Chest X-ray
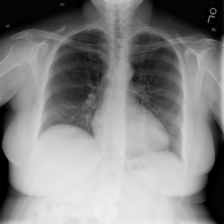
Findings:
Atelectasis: negative
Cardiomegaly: negative
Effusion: negative
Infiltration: positive
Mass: negative
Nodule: negative
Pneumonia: negative
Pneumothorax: negative
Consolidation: negative
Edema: negative
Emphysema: negative
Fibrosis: negative
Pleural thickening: negative
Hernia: negative